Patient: sex M, age 46
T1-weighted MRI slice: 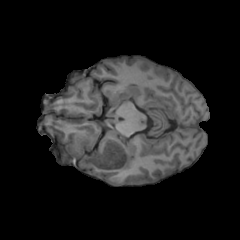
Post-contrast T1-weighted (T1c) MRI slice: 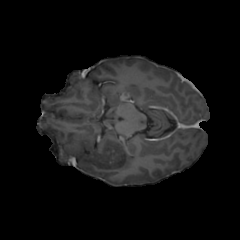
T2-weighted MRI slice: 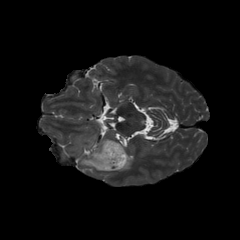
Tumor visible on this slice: yes
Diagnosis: Oligodendroglioma, IDH-mutant, 1p/19q-codeleted
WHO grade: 2